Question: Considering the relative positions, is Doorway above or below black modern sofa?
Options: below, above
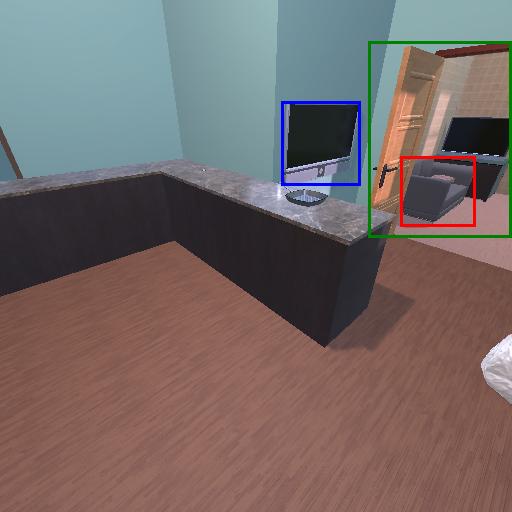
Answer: below